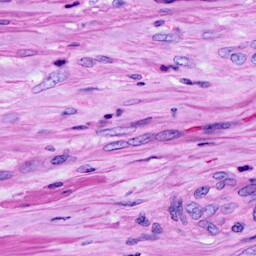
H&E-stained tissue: Ovarian